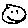
Label: smiley face